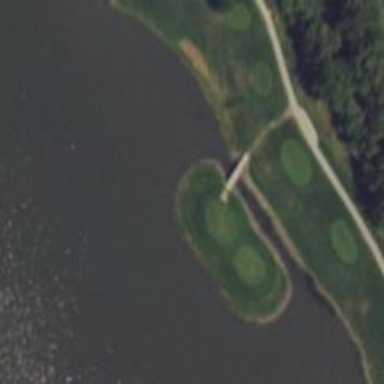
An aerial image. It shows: Track that is noted as golf cart path.